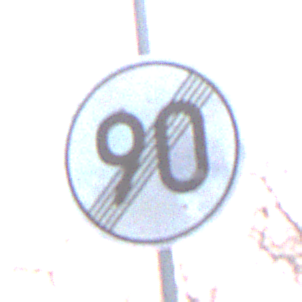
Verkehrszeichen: EndeGeschwindigkeit90
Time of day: SunriseSunset
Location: Outdoor (Nature)
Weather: Clear
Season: NotSpecified
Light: Natural